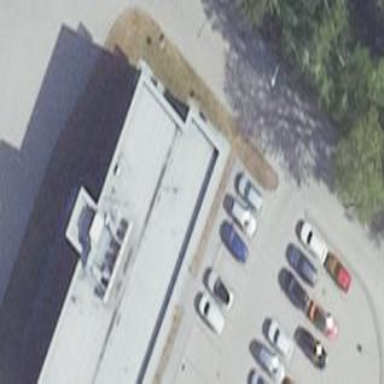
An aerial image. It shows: Office building.